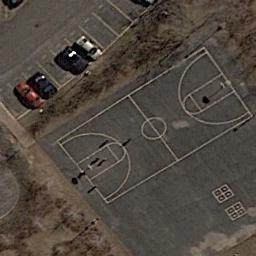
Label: basketball_court